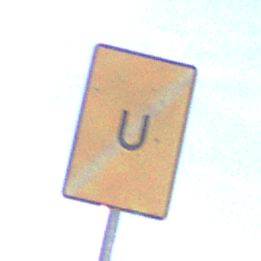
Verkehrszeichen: EndeUmleitung
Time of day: MorningAfternoon
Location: Outdoor (RoadRail)
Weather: PartlyCloudy
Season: NotSpecified
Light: Natural